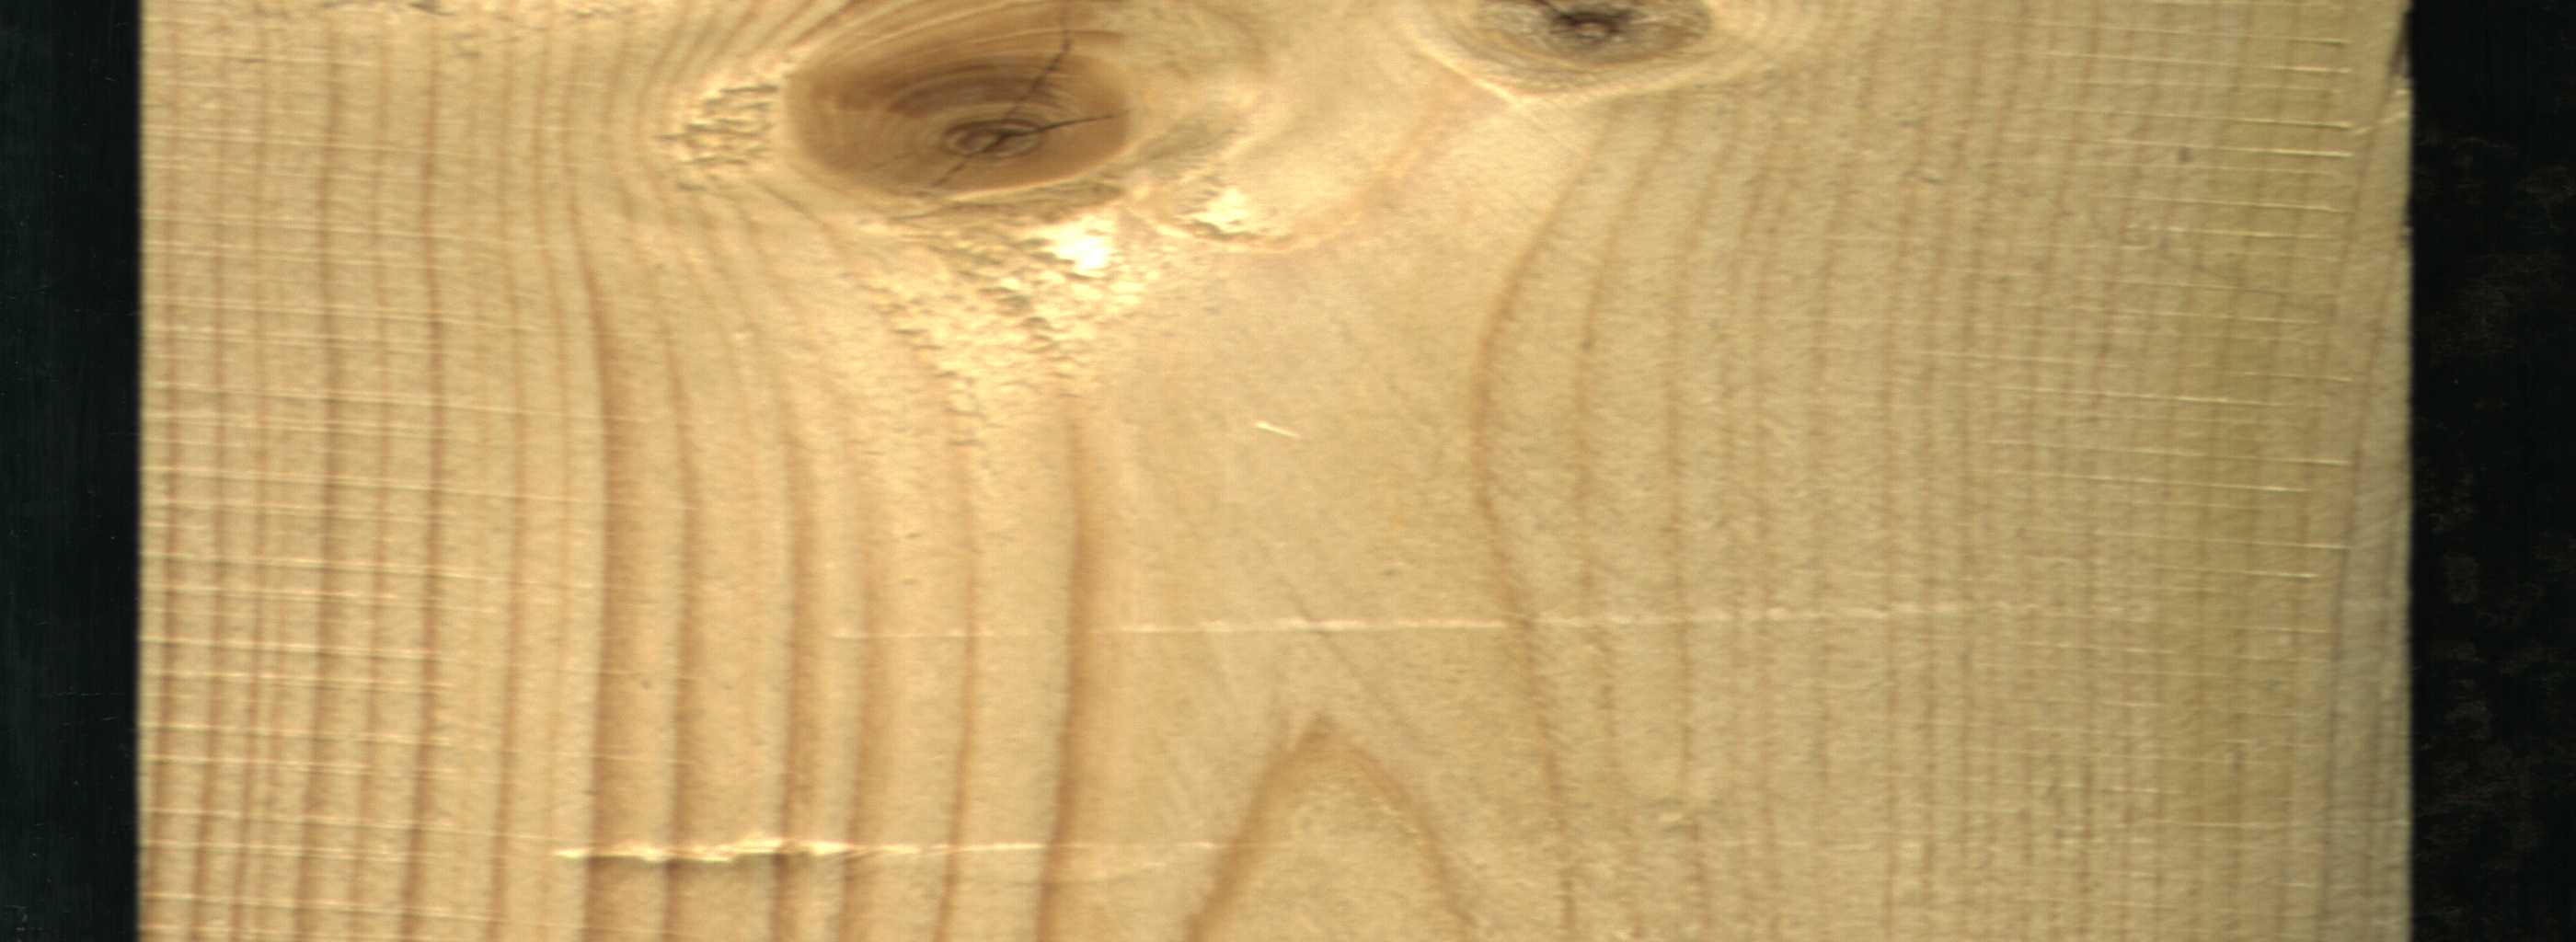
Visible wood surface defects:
knot_with_crack
Live_Knot